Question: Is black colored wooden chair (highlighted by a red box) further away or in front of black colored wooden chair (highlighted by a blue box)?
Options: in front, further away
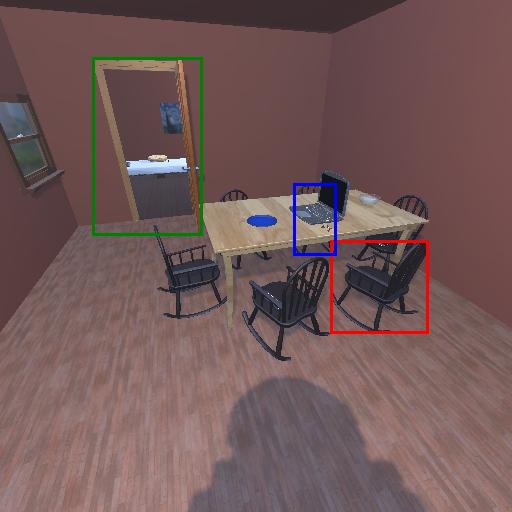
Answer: in front